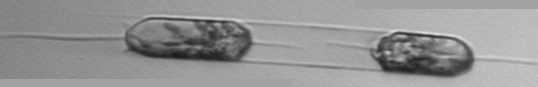
Label: Ditylum_brightwellii